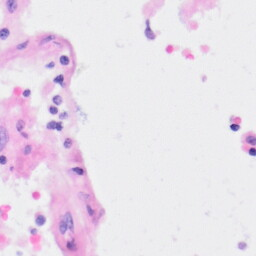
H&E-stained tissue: Kidney